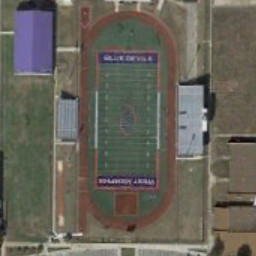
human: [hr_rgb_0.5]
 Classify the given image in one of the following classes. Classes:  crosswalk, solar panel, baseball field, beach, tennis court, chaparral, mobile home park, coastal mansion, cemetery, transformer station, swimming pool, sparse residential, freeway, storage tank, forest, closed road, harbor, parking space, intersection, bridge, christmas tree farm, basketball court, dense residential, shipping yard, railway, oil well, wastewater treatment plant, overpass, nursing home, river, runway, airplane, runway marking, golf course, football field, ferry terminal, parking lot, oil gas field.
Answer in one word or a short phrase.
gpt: football field